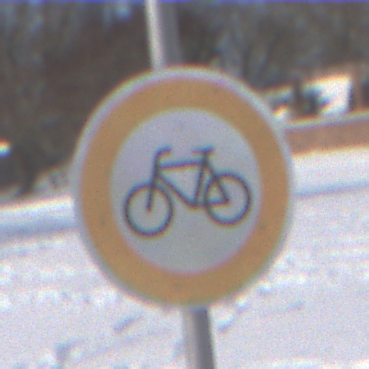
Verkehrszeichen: VerbotRadverkehr
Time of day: MorningAfternoon
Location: Outdoor (Nature)
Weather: PartlyCloudy
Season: Winter
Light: Natural